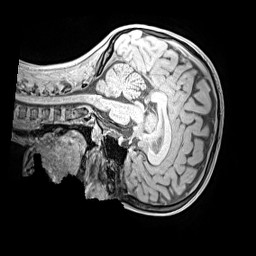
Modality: MP2RAGE
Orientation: sagittal
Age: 12
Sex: male
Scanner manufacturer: siemens
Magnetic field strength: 3 T
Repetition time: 4 s
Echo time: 0.00299 s